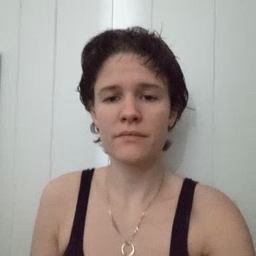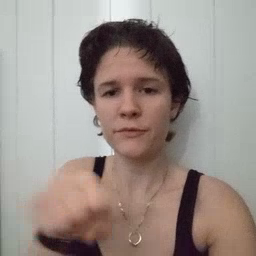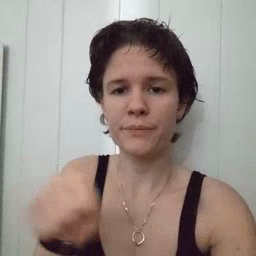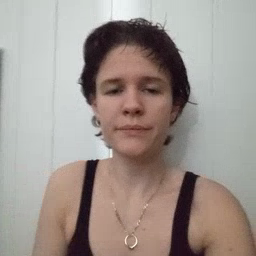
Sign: shoe